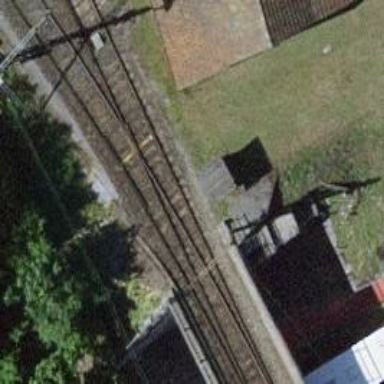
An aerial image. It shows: Railway yard with single rail track. The electrified track has contact line for power supply.